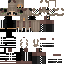
A female human skin with medium skin, wearing brown long hair dressed in a blue hoodie and black pants, featuring a closed mouth.